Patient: sex M, age 57
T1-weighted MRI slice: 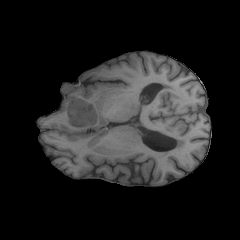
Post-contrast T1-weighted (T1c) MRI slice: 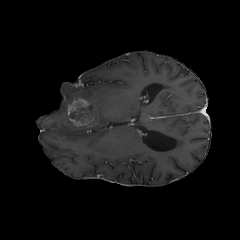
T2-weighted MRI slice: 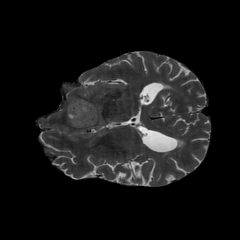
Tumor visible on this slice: yes
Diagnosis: Glioblastoma, IDH-wildtype
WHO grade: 4